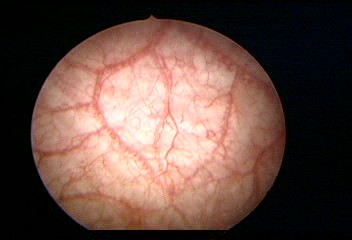
Modality: WLC
Class: Normal mucosa
Bladder cancer association: No